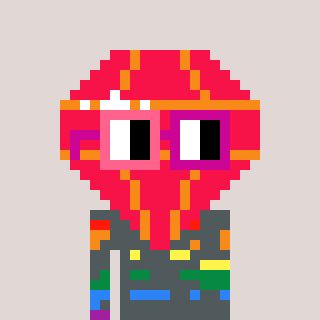
a pixel art character with square pink and red glasses, a red diamond-shaped head and a peachy-colored body on a warm background